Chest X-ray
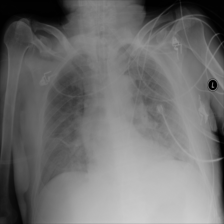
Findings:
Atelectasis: positive
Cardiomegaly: negative
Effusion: negative
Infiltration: negative
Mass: negative
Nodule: negative
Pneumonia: negative
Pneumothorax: negative
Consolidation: negative
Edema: negative
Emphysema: negative
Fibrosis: negative
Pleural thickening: negative
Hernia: negative